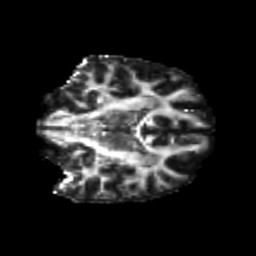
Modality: FA
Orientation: coronal
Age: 24
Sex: female
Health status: healthy
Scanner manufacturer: philips
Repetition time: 7.389 s
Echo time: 0.08599 s